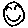
Label: smiley face